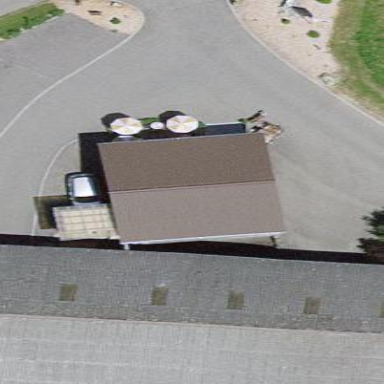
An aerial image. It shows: Garage.